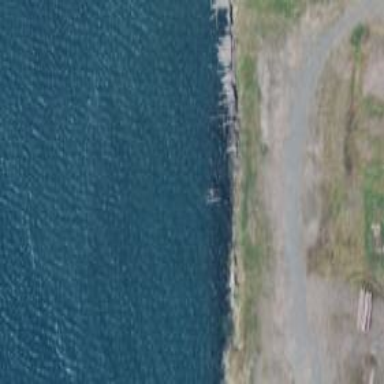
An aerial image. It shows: Ruined pier structure.